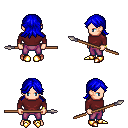
a pixel art fantasy rpg character, male body template, human, light skin, maroon long-sleeve shirt, magenta pants, blue loose hair, bracelets, gold boots, spear, four views (front, back, left, right), 2x2 character sprite sheet, small pixel art, hard edges, no anti-aliasing